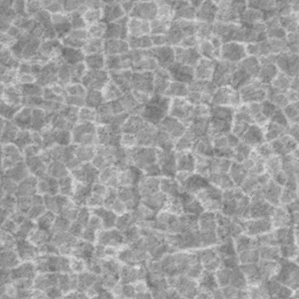
Label: frost